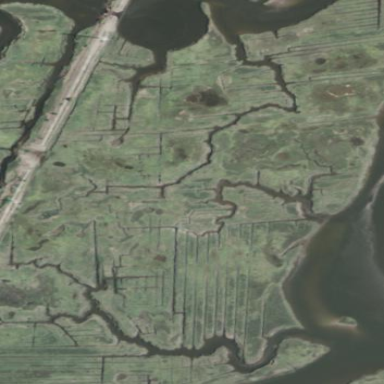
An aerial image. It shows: Saltmarsh wetland.